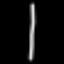
Label: line